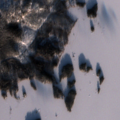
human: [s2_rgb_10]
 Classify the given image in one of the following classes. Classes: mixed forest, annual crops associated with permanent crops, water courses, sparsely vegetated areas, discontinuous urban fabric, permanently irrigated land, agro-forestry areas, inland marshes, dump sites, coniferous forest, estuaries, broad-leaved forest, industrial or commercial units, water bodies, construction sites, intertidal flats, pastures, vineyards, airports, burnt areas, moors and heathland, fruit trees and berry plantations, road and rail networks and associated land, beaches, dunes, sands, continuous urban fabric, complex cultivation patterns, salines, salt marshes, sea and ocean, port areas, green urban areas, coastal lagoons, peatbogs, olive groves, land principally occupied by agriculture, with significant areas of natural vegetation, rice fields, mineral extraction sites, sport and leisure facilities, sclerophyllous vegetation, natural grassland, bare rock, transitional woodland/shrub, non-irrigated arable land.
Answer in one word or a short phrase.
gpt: coniferous forest, mixed forest, water bodies